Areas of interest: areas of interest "Sport and cultural"
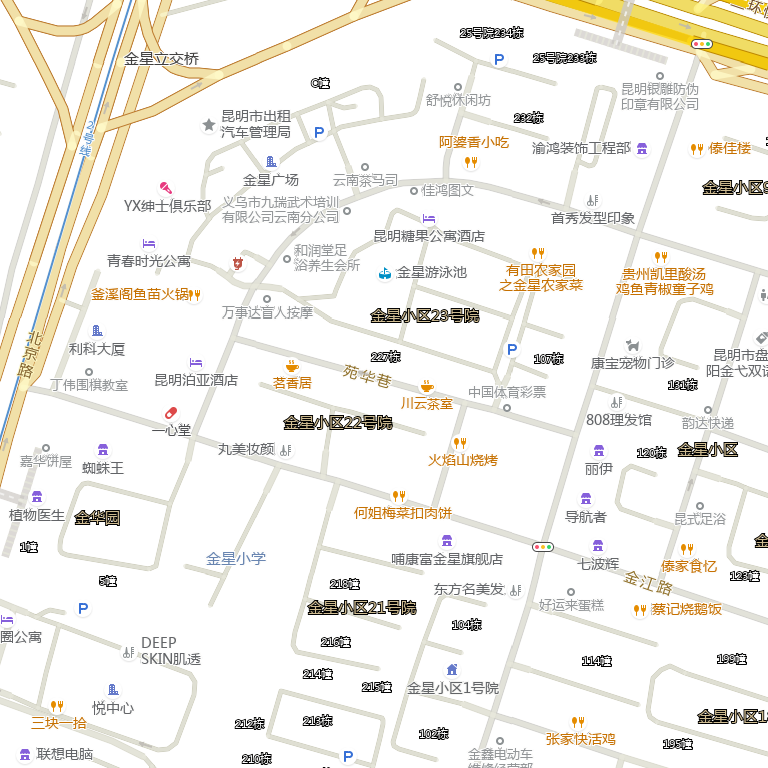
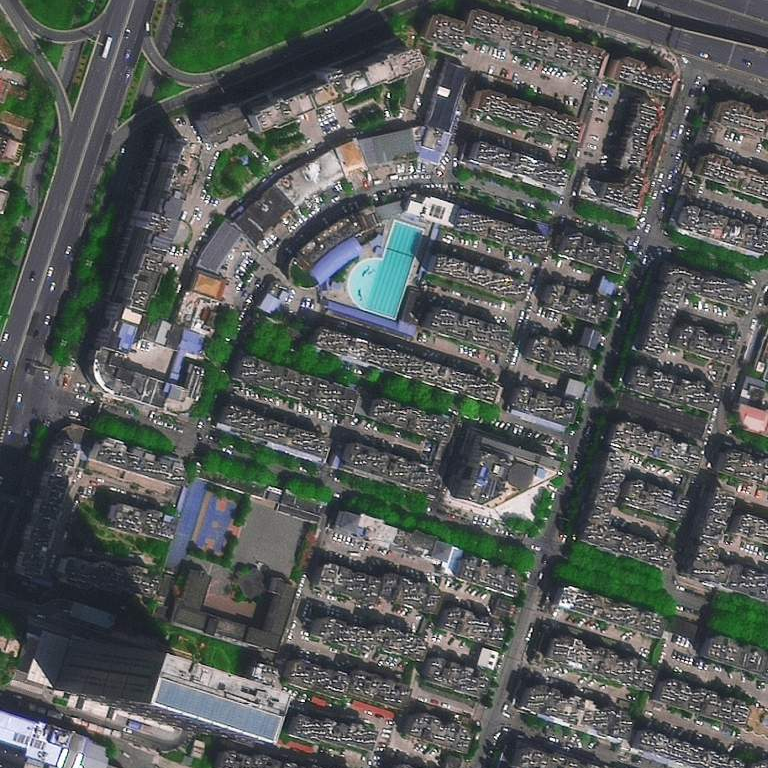